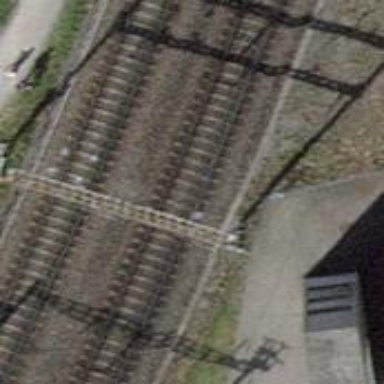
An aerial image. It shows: Catenary mast for power lines.